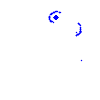
Particle: electron